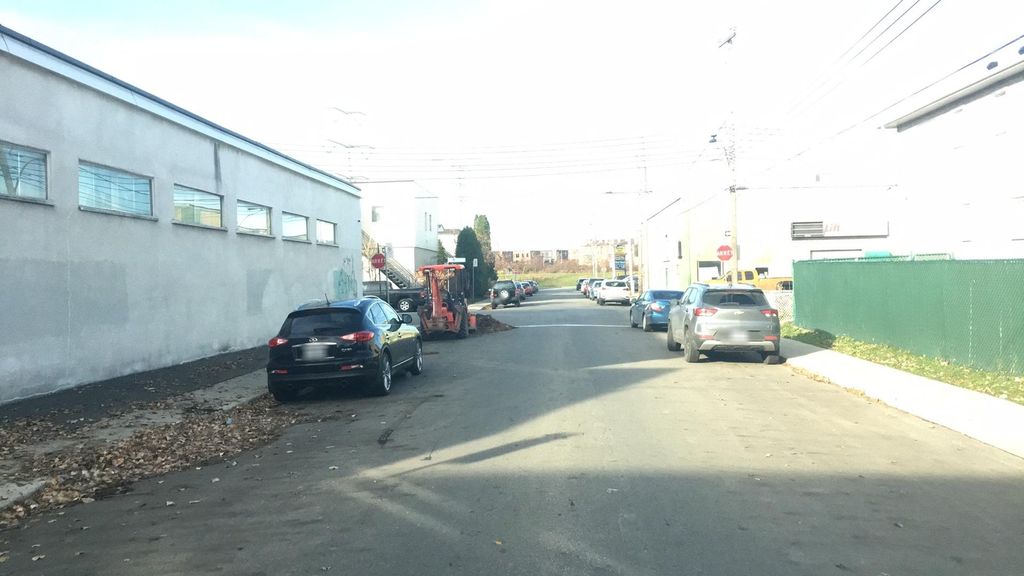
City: montreal